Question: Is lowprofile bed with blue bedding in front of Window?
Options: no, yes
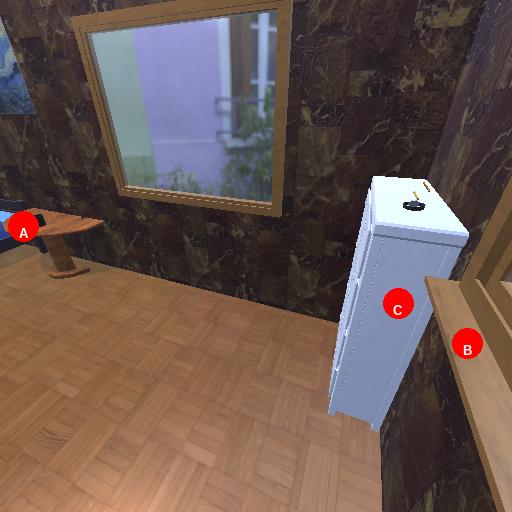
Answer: no